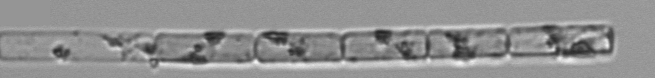
Label: Guinardia_delicatula